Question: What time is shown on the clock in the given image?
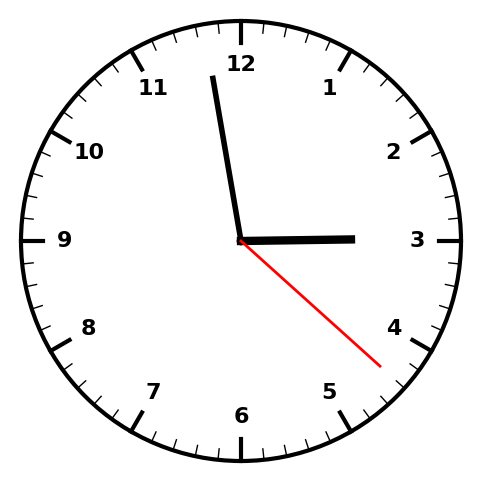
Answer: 02:58:22